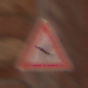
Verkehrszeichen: FlugbetriebRechts
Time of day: MorningAfternoon
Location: Outdoor (Urban)
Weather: Clear
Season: NotSpecified
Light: Natural